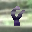
Label: 8